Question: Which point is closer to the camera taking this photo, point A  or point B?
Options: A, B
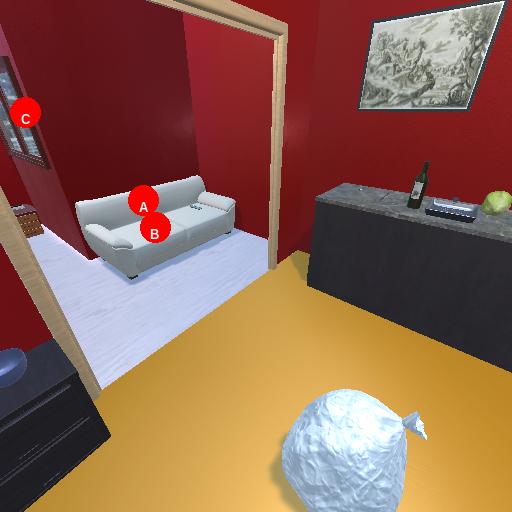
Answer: A